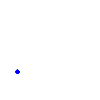
Particle: pion